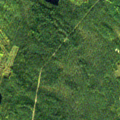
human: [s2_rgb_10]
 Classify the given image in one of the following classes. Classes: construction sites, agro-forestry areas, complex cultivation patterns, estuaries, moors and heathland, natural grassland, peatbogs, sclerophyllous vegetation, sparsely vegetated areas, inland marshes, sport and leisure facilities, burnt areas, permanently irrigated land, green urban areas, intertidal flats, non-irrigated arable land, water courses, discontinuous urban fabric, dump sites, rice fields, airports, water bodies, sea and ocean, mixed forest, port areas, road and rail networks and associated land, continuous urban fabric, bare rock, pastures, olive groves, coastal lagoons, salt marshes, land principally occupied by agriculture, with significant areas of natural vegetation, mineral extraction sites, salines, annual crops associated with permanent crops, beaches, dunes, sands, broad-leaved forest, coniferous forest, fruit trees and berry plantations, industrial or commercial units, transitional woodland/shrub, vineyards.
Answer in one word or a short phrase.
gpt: coniferous forest, mixed forest, water bodies